Question: I have a few simple CSS classes for a panel with a header. It works great when the background is a fixed color because I have to use that color to hide the border behind the header text. However, I now want to have a background image instead of a solid color.
I can easily set the color to 'transparent', but nothing I've found will cover the border other than a solid color or image.
I have a hunch it could be done with JS and reusing the image as the background of the header and setting some offsets based on the position on the page, but that seems overly complicated, and won't work for me since I'd like to account for several layered background images forming a pattern, or fixed attachment which would constantly have to be recalculated.
Is there a way to do this?

'''
.panel {
border: 2px solid #000000;
padding: 1em;
margin: 1em;
display: block;
}
.panel-header {
position: relative;
top: -1.5em;
background-color: #ffffff;
padding-left: 0.4em;
padding-right: 0.4em;
font-size: 1.2rem;
font-weight: bold;
}
.panel-content {
margin-top: -0.5em;
}
'''
'''
<div class="panel">
<span class="panel-header">
Title Goes Here
</span>
<p class="panel-content">Glorious baklava ex librus hup hey ad infinitum. Non sequitur condominium facile et geranium incognito.</p>
</div>
<hr/>
<div style="background-image: url(http://placekitten.com/510/200); padding: 2em;">
<div class="panel">
<span class="panel-header">
Title Goes Here
</span>
<p class="panel-content">Glorious baklava ex librus hup hey ad infinitum. Non sequitur condominium facile et geranium incognito.</p>
</div>
</div>
'''
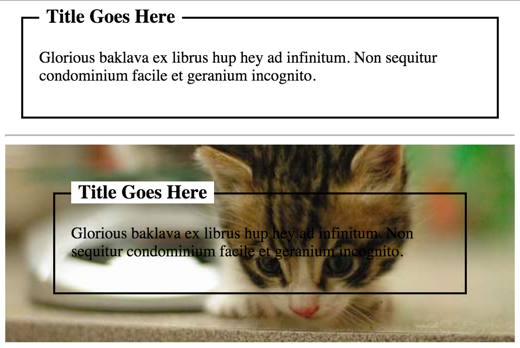
Answer: here's the sample of what you need:
Firs of all, you need a container div with your Background (i've grabbed one from internet for this example).
After this, you need to use and snippets from HTML.
'''
div {
padding: 30px;
background: url(https://encrypted-tbn2.gstatic.com/images?q=tbn:ANd9GcSkAuRoZnkLBZlEYtgL5GJ5w_2Tufpxh5PqkOf-Negy7eL-JGC5Mk-DW-I) no-repeat center center;
background-size: cover;
}
fieldset {
border: 2px solid black;
padding: 10px;
}
'''
'''
<div>
<fieldset>
<legend>Personalia:</legend>
<p>some text here</p>
</fieldset>
</div>
'''
<URL>